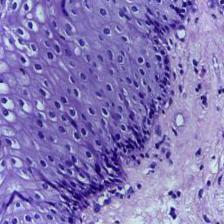
Diagnosis: Normal